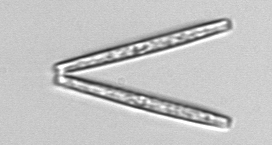
Label: Thalassionema